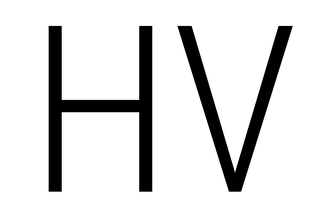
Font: Roboto_Condensed_Light